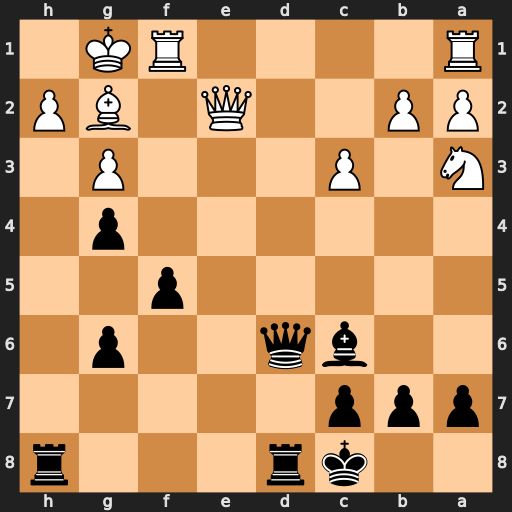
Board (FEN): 2kr3r/ppp5/2bq2p1/5p2/6p1/N1P3P1/PP2Q1BP/R4RK1
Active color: b
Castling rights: -
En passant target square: -
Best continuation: Rxh2 Kxh2 Rh8+ Kg1 Qxg3